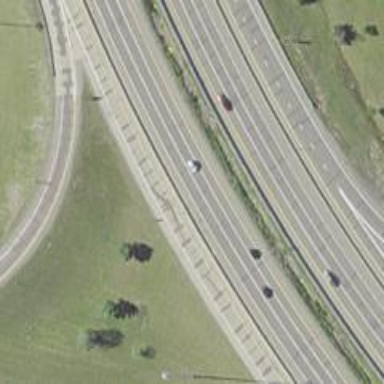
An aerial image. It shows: Motorway.